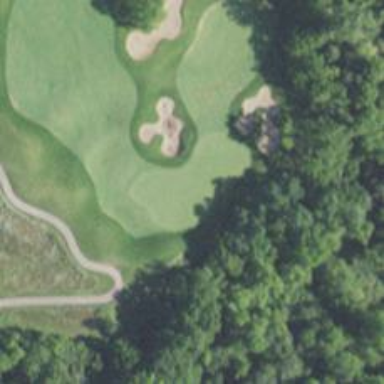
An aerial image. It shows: Golf hole.